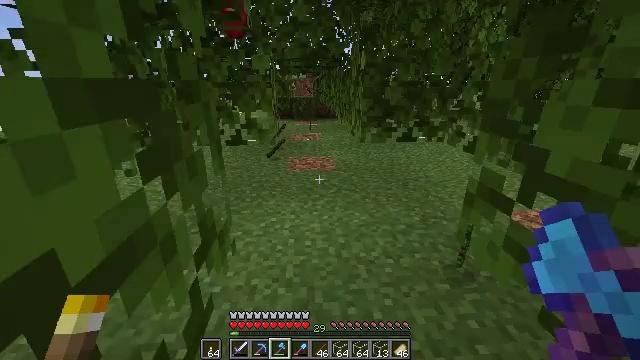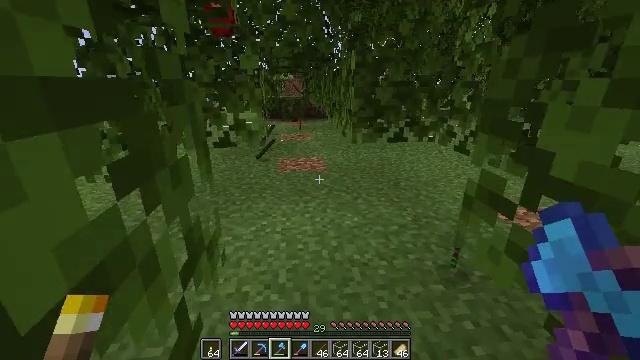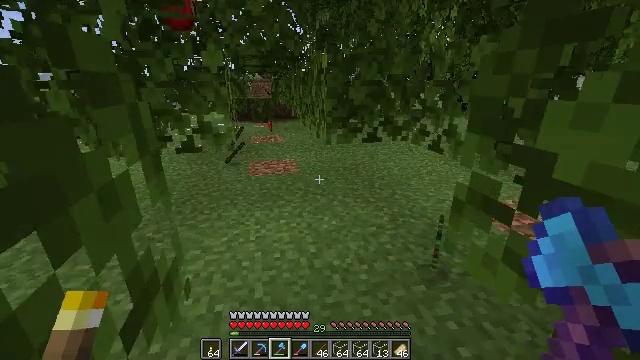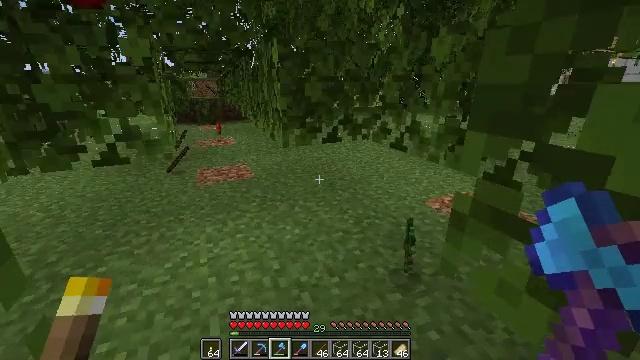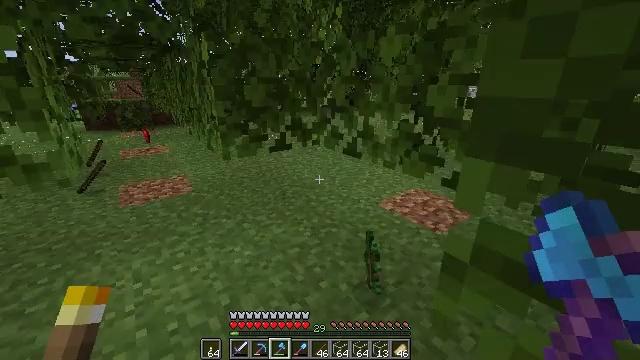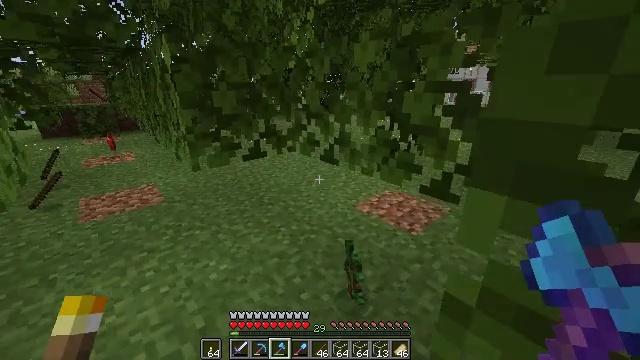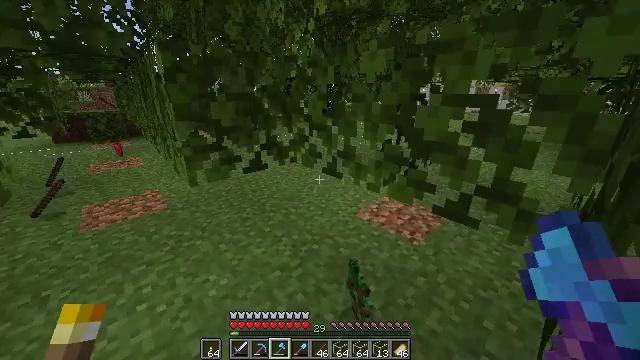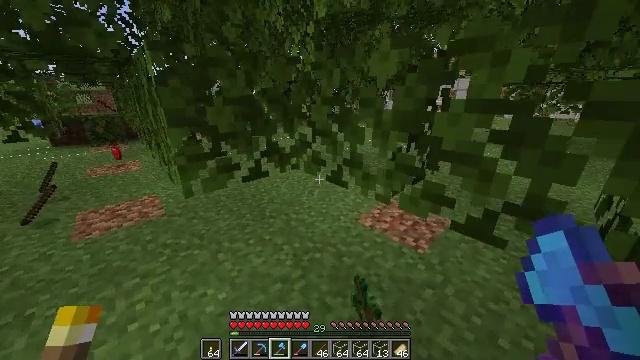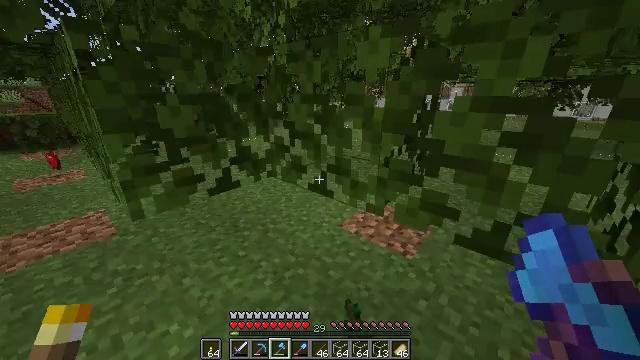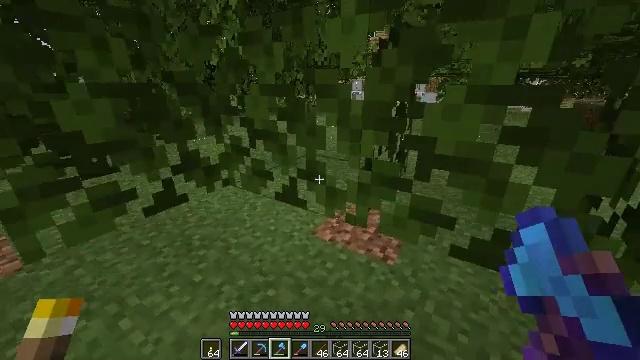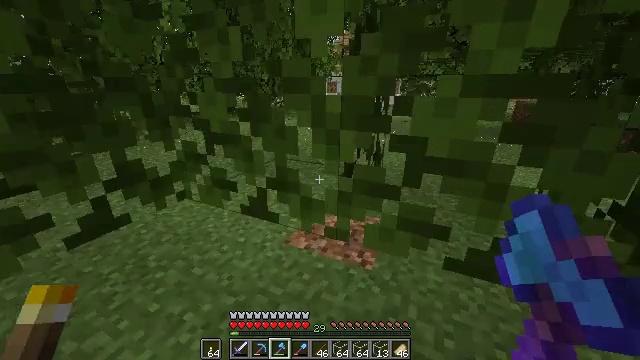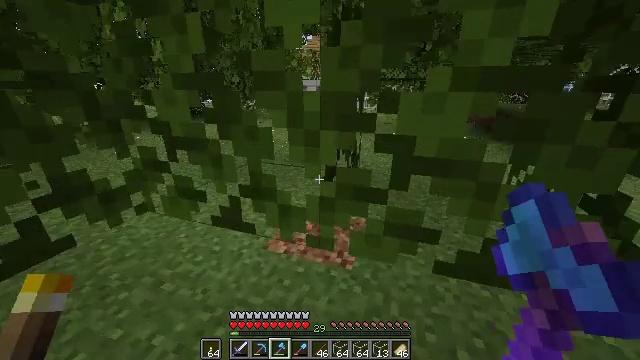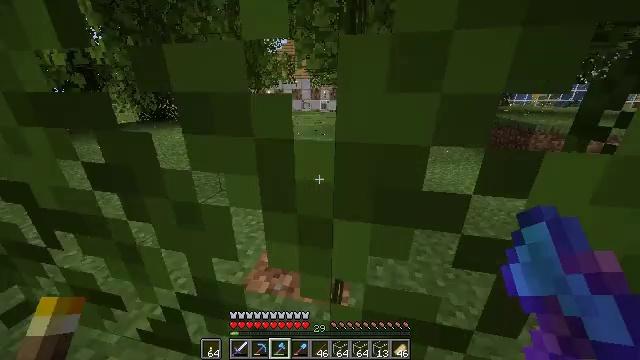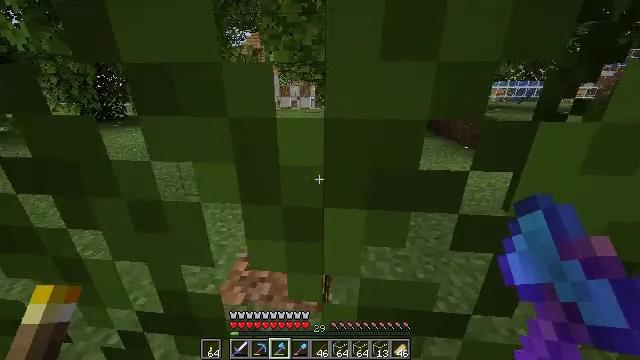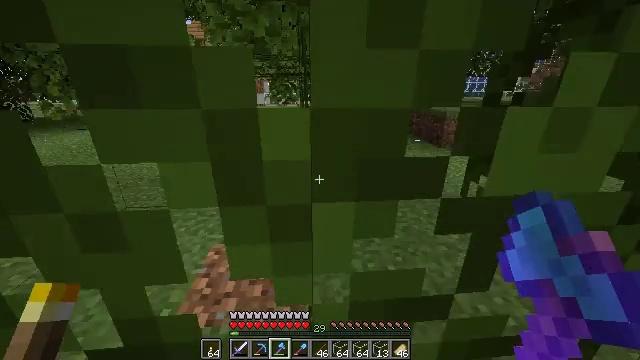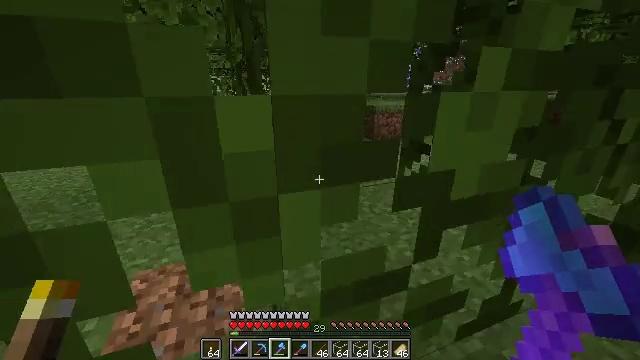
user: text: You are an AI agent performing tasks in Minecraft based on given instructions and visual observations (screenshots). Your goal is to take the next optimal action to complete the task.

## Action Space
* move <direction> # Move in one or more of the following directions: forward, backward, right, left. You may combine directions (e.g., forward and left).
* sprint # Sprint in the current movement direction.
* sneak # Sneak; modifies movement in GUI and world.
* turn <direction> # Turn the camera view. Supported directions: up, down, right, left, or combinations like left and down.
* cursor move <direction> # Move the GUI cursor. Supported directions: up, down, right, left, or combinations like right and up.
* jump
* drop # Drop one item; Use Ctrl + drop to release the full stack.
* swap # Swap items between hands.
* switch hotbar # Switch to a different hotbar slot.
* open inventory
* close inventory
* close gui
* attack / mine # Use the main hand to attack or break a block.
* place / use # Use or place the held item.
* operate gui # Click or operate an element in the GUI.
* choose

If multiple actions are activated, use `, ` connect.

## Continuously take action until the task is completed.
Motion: motion action
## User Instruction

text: Drop a book.
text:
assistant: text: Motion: move forward and move left, turn right
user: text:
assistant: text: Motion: move forward, turn right
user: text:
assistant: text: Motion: move forward, turn right
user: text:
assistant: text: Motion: move forward, sprint, turn right
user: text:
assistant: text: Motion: move forward, sprint, turn right
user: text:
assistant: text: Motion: move forward, sprint
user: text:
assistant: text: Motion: move forward, sprint
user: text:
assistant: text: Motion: move forward, turn right
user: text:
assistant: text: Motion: move forward, turn right
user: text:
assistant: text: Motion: move forward, turn right
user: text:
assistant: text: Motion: move forward, turn right
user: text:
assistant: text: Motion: move forward, turn right
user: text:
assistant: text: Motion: turn right
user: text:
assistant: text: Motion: turn right
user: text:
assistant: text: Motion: turn right
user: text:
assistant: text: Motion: turn right
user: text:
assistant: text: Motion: turn right and down
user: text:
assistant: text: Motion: turn right and down
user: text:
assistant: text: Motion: turn right
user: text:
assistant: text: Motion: move forward, turn right
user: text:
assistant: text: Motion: move forward and move right, turn right
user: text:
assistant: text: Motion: move forward and move right, turn right
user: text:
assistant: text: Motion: move forward and move right
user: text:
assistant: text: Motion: move forward and move right
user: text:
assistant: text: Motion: move forward and move right
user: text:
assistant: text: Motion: move forward and move right
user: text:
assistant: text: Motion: move forward, sprint
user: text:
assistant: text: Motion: move forward, sprint, turn left
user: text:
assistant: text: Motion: move forward, sprint
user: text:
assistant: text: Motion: move forward